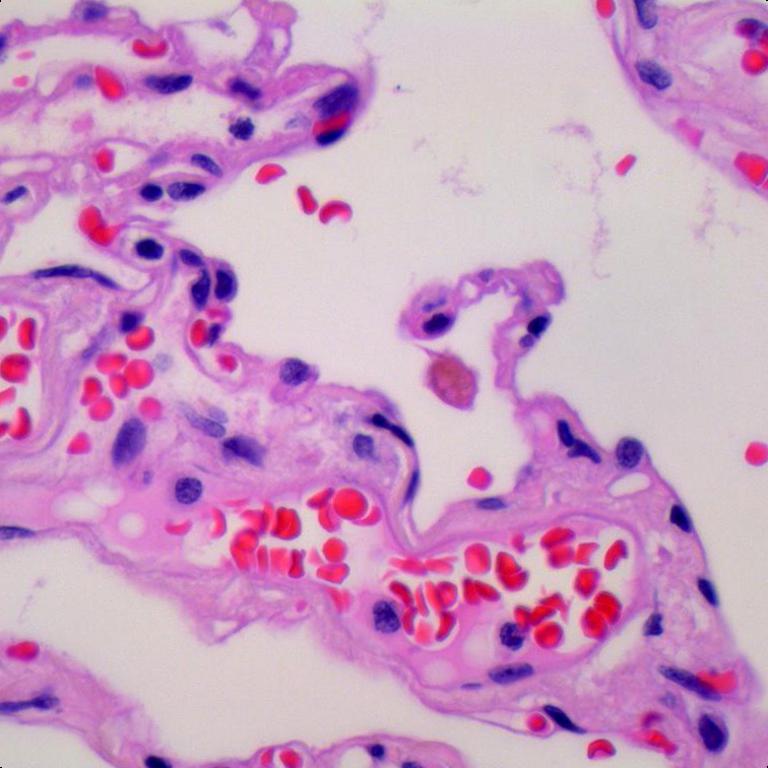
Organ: lung
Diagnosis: benign